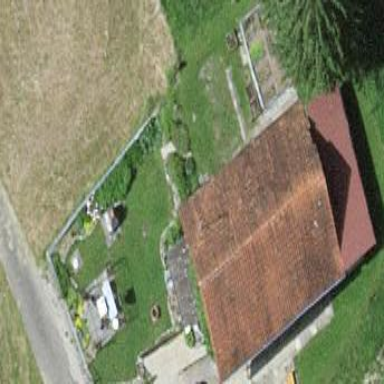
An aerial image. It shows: Barn.